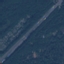
Land use / land cover class: Highway